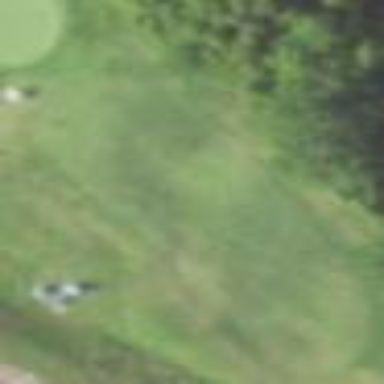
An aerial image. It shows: Golf fairway surrounded by grass.